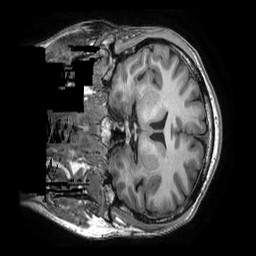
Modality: T1w
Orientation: coronal
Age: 36
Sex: male
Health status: healthy
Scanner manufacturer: ge